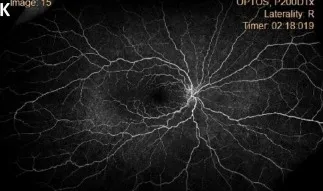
Bilateral optic neuropathy and retinopathy at presentation. (K, L), Widefield late-phase fluorescein angiograms showing no peripapillary leakage, vascular leakage, or capillary non-perfusion.
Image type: ophthalmic_imaging (ophthalmic_angiography)